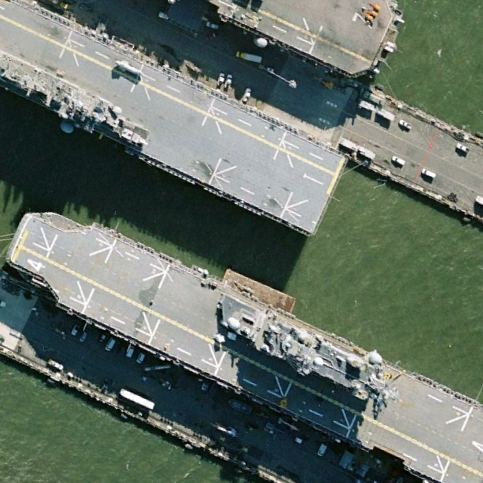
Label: assault